Brain MRI, t2w sequence, axial 2D slice.
Patient: age 29, sex F, weight 78 kg, height 1.78 m
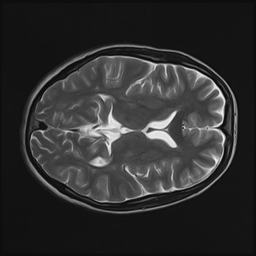